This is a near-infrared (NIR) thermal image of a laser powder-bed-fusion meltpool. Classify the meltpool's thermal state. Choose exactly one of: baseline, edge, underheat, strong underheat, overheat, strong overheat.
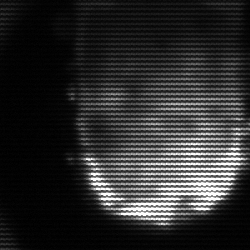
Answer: baseline